Question: My questions :
What am doing wrong with this query, it confusing me a lot, can anyone suggest me the solution: am using the query as:
'''
Dim constr As String = "Dsn=check;database=db;description=check;option=0;port=0;server=localhost;uid=root"
Dim con As New OdbcConnection(constr)
Dim mysql As String = "insert into parameter(col3,col1,col2) values(@val3,@val1,@val2)"
Dim cmd As New OdbcCommand
With cmd
.CommandType = CommandType.Text
.CommandText = mysql
.Connection = con
.Parameters.Add(New OdbcParameter("@val1", "C005"))
.Parameters.Add(New OdbcParameter("@val2", "C006"))
.Parameters.Add(New OdbcParameter("@val3", 55))
End With
con.Open()
MsgBox(cmd.ExecuteNonQuery()) '<--- this line giving error as given below
con.Close()
'''
> ERROR [HY000] [MySQL][ODBC 3.51
Driver][mysqld-5.0.37-community-nt-log]Column 'col3' cannot be null
but i am adding value to this parameter '.Parameters.Add(New OdbcParameter("@val3", 55))' then why this error is occuring?
The 'col3' is primary key for my table. so if i put auto increment for the primary key field and then give values to 'col1' and 'col2' then it inserts 'NULL' values to the table.
'''
Dim mysql As String = "insert into parameter(col3,col1,col2) values(55,'C005','C006')"
Dim cmd As New OdbcCommand
With cmd
.CommandType = CommandType.Text
.CommandText = mysql
.Connection = con
End With
con.Open()
MsgBox(cmd.ExecuteNonQuery())
con.Close
'''
am using and

The structure of the table am using:
'''
CREATE TABLE 'db'.'parameter' (
'col3' int(11) NOT NULL default '0',
'col1' text,
'col2' text,
PRIMARY KEY ('col3')
) ENGINE=InnoDB DEFAULT CHARSET=latin1;
'''
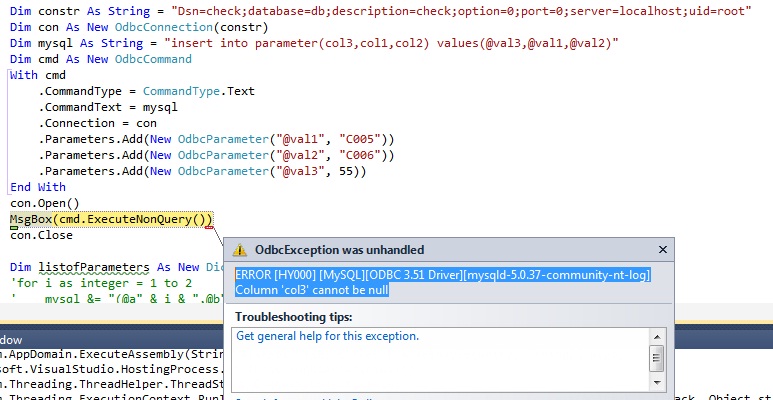
Answer: Your table definition is wrong. Define your primary auto_increment key like this
'''
CREATE TABLE 'parameter' (
'col3' int NOT NULL primary key auto_increment,
'col1' text,
'col2' text
) ENGINE=InnoDB DEFAULT CHARSET=latin1;
'''
Then you can use this query
'''
insert into parameter(col1,col2) values(@val1,@val2)
'''
and the primary key will be generated by the DB.
## SQLFiddle demo
Also use '?' as parameter placeholders
'''
insert into parameter(col1,col2) values(?,?)
'''